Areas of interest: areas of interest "Tennis Court"
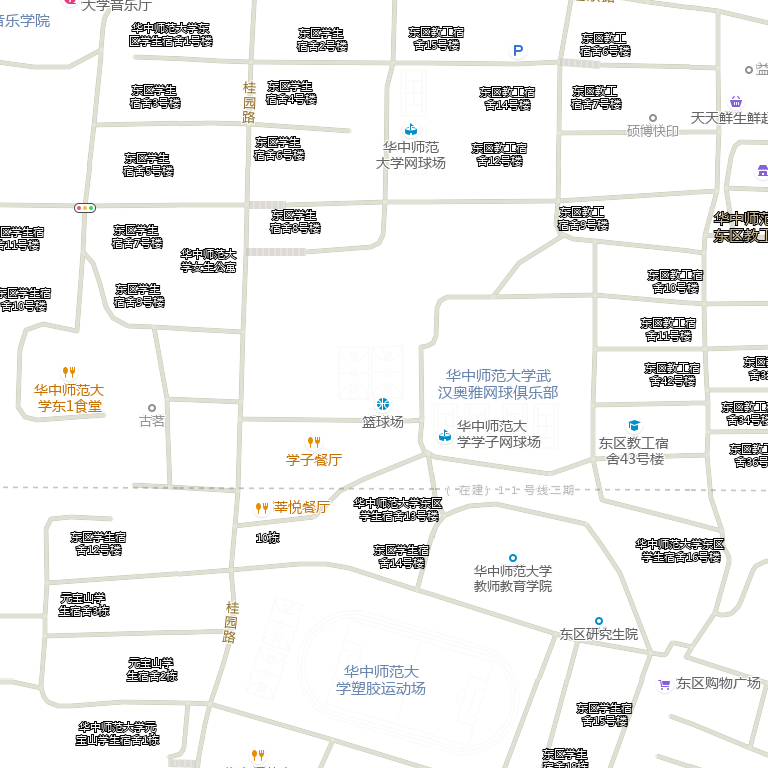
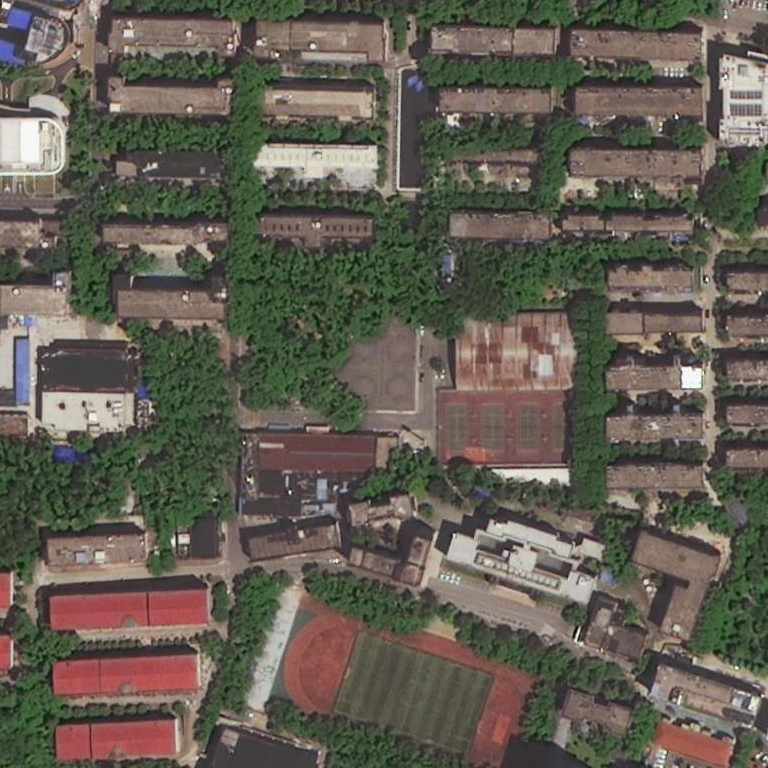